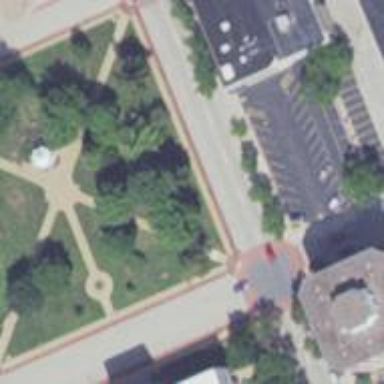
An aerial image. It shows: Memorial site with historic significance.